Field crop: maize
Growth stage: 2
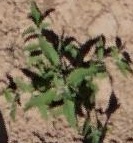
Species: atriplex